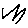
Label: zigzag